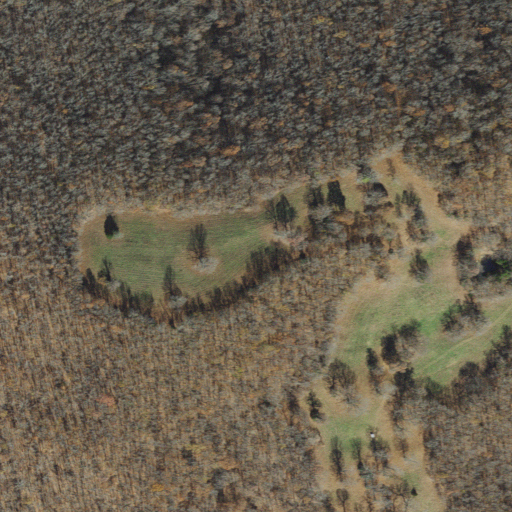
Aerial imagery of mountain in Arkansas named Goat Shed Mountain containing deciduous forest and pasture